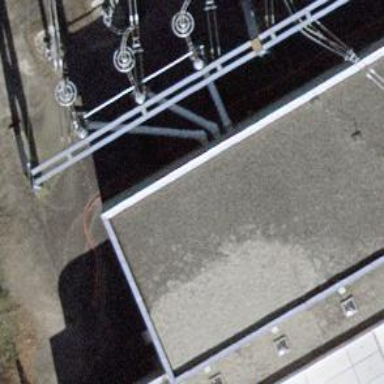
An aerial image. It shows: Main transformer.